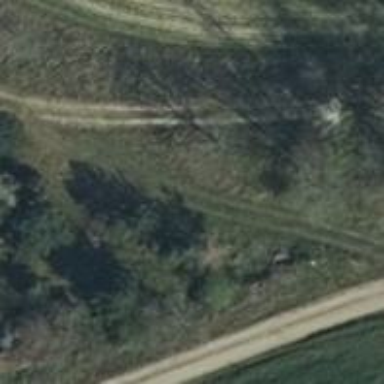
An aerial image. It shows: Dirt track road with grade 4 tracktype.